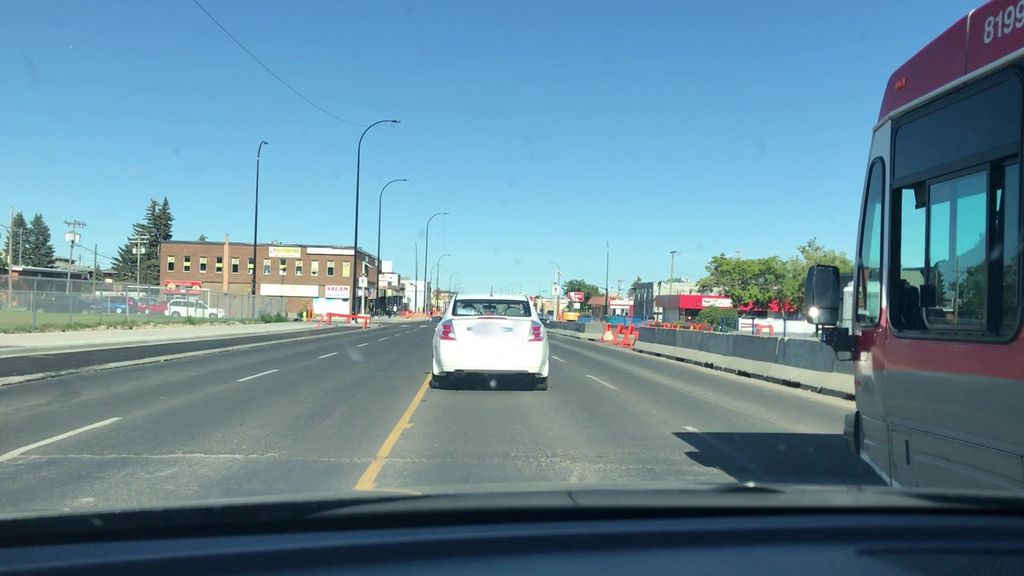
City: calgary